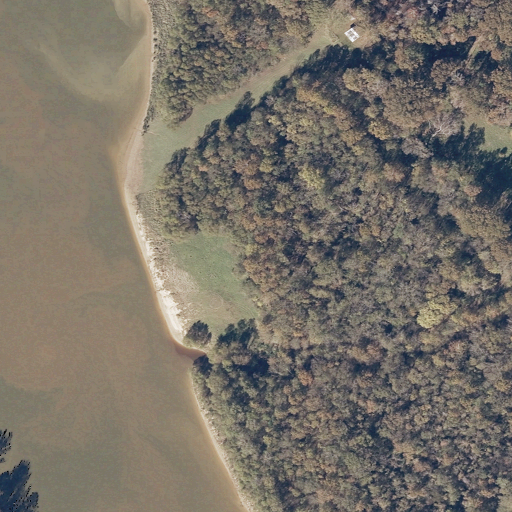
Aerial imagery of bar in Alabama named Beals Bar containing woody wetlands, open water, herbaceous wetlands, grassland, open development, and pasture